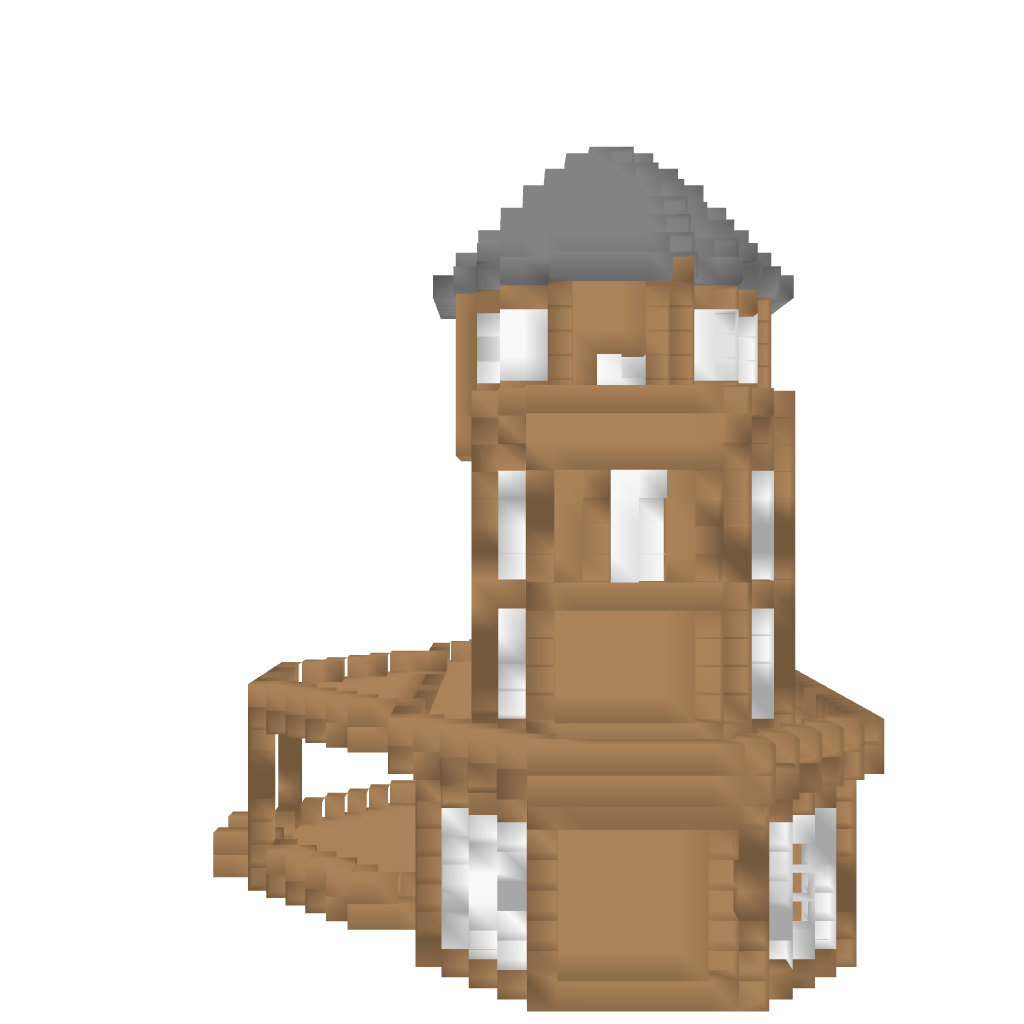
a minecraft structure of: Small Mansion high quality